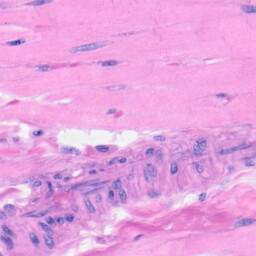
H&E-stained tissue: Heart